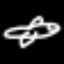
Label: airplane